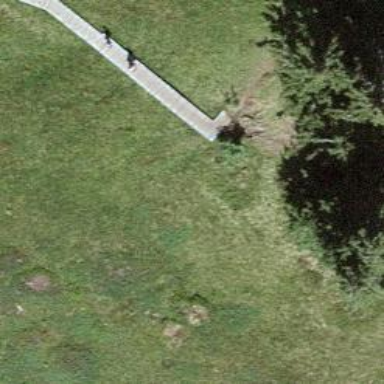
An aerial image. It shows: Path on boardwalk bridge.